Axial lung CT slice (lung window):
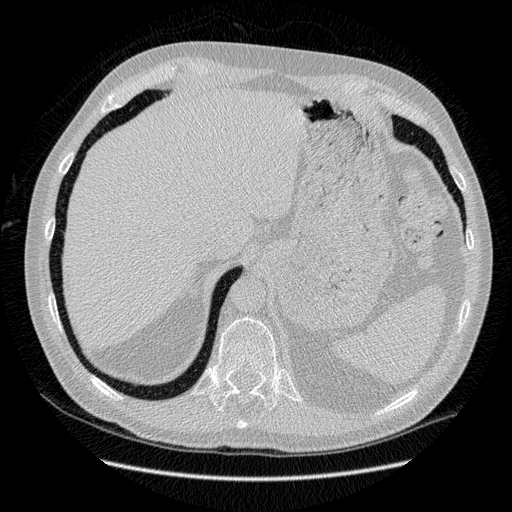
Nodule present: no